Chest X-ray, PA view. Patient: 66 years old, sex M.
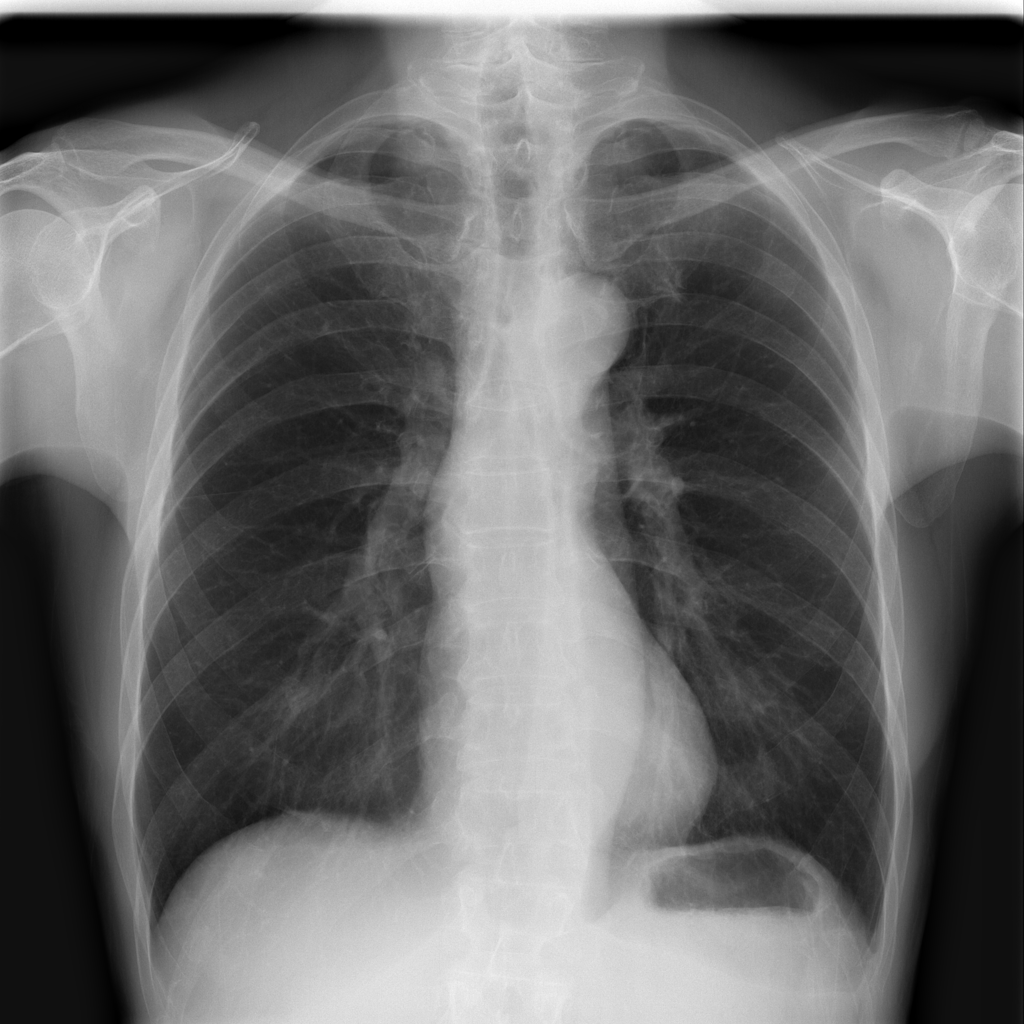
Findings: No Finding